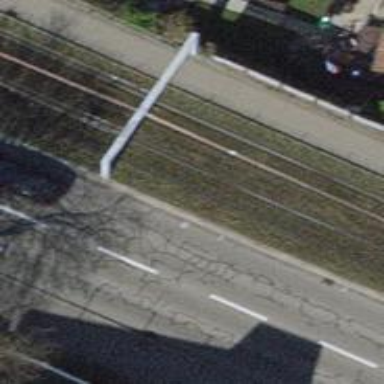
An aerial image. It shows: Tram railway with one electrified contact line.